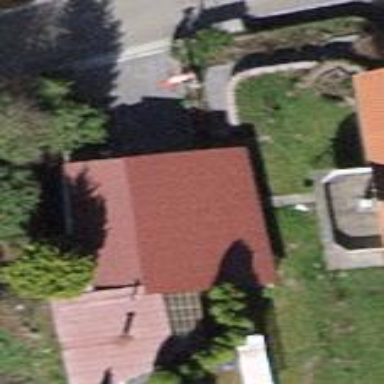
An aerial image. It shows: Shed.